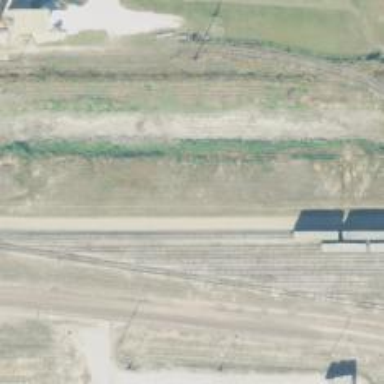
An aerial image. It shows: Abandoned spur railway.